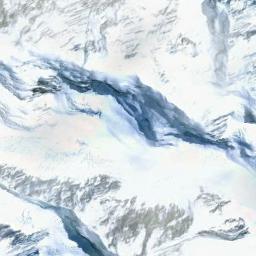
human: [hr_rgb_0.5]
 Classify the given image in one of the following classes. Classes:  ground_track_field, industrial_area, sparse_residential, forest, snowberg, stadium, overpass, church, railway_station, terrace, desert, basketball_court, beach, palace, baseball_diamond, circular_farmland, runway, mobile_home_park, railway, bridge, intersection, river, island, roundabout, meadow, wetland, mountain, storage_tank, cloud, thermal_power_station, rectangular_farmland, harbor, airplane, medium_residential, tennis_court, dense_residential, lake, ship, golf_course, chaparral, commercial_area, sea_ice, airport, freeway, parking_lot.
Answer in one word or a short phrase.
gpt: snowberg